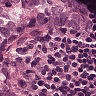
Metastatic tissue present: yes